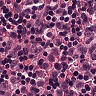
Metastatic tissue present: yes